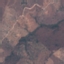
Land use / land cover: HerbaceousVegetation